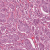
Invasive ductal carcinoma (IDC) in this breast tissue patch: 1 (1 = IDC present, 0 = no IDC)